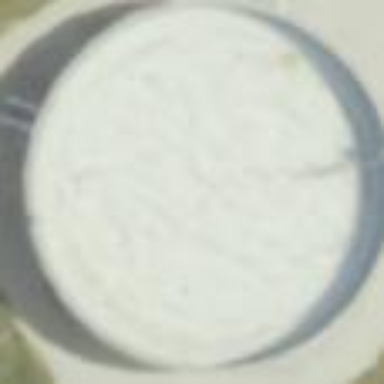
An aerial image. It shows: Storage tank that is man-made.